Interaction volume radius: 10 \u00c5
Interaction volume height: 25 \u00c5
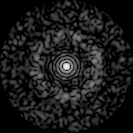
Disorder parameter: 0.8186